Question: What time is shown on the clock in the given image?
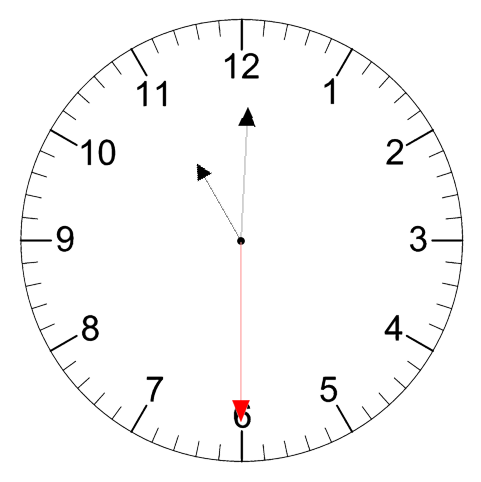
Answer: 11:00:30